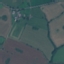
Land use / land cover class: Pasture